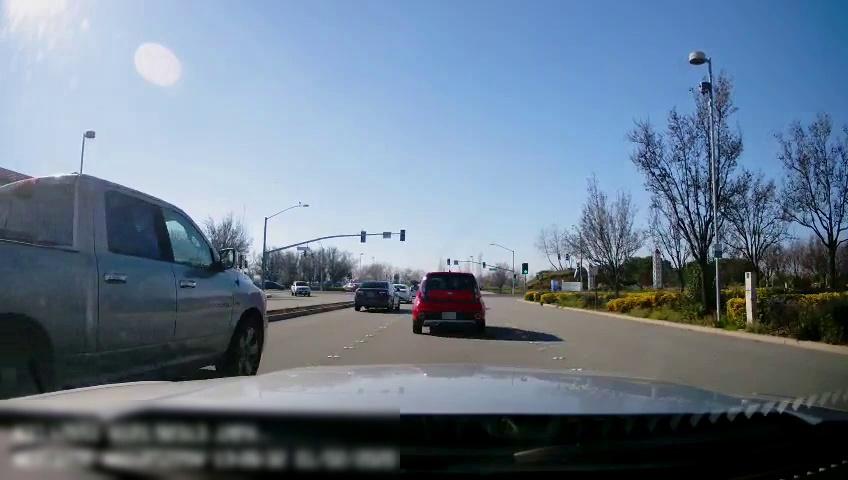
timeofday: Day
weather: Sunny
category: Drivable Space
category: Drivable Space
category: Vehicles | Car
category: Vehicles | Car
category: Vehicles | Car
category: Vehicles | Car
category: Vehicles | Truck
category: Vehicles | Truck
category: Lanes | Current Lane
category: Lanes | Current Lane
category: Traffic | Lights
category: Traffic | Lights
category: Traffic | Lights